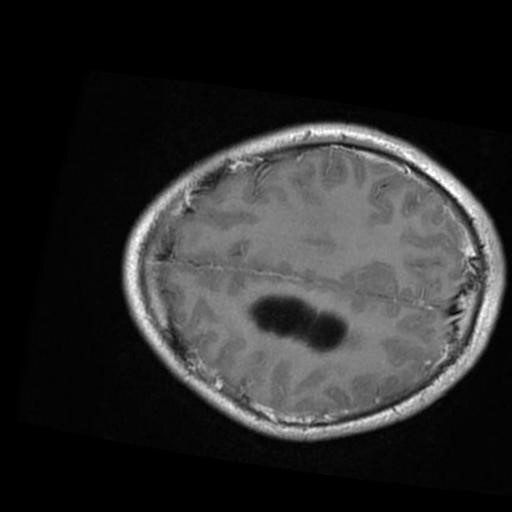
Label: brain_glioma